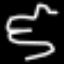
Label: frog